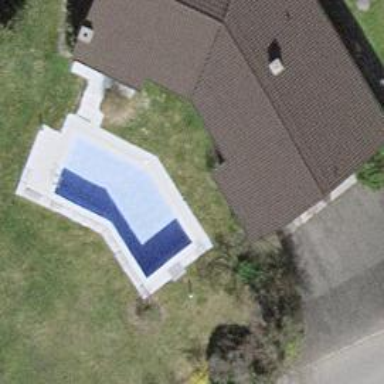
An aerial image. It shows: Swimming pool located in leisure land.